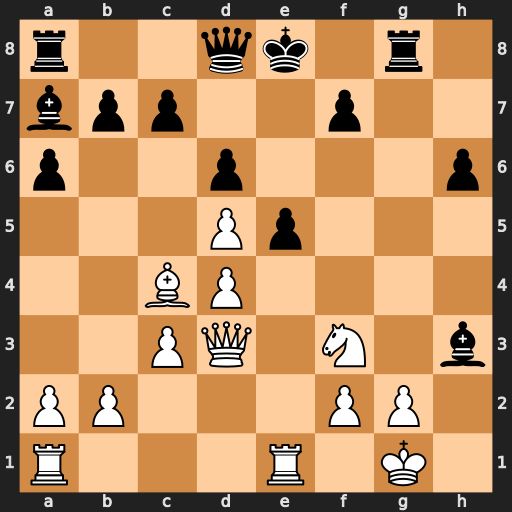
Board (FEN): r2qk1r1/bpp2p2/p2p3p/3Pp3/2BP4/2PQ1N1b/PP3PP1/R3R1K1
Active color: w
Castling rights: q
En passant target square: -
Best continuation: Nxe5 Rxg2+ Kh1